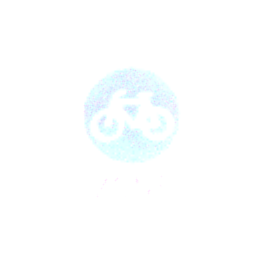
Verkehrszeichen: BeginnFahrradzone
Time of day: Dawn
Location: Outdoor (RoadRail)
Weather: Clear
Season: NotSpecified
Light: Natural